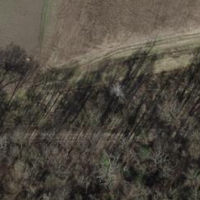
EUNIS habitat code: 41
Species observed at this site:
Actinidia chinensis